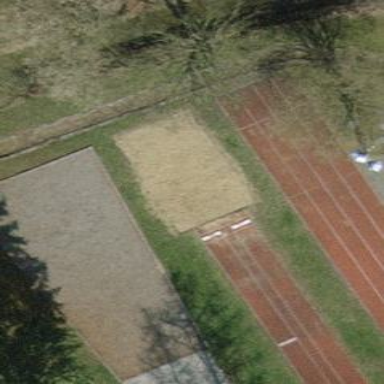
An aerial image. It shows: Sand pitch designated for long jump sports.